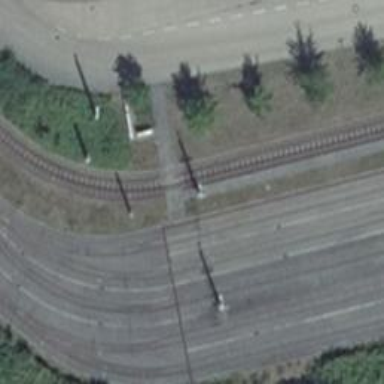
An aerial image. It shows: Railway crossing.